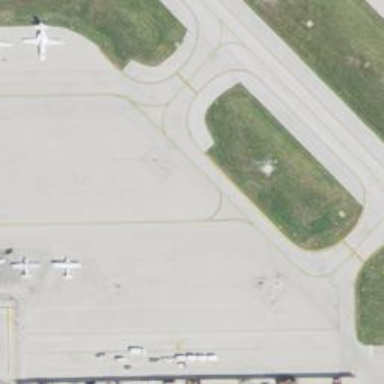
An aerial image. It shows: Image of taxiway at airport.